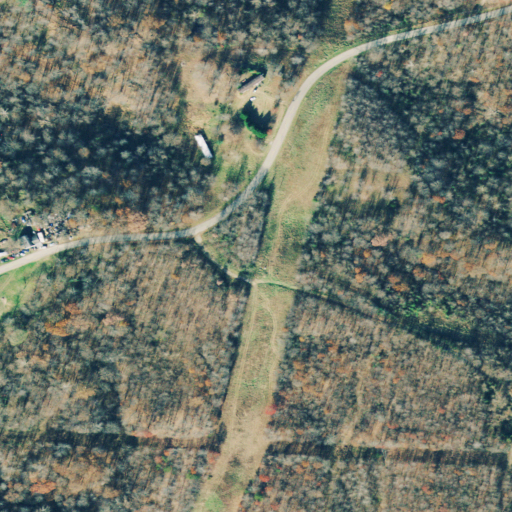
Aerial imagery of ridge(s) in Ohio named Simmering Ridge containing deciduous forest, open development, pasture, low intensity development, grassland, and medium intensity development